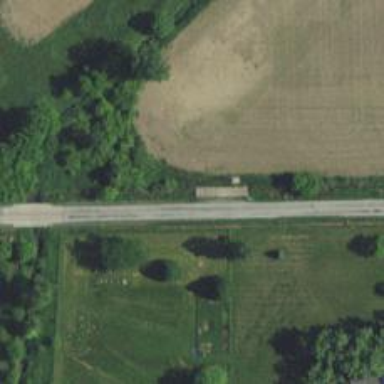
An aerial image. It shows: Culvert tunnel.